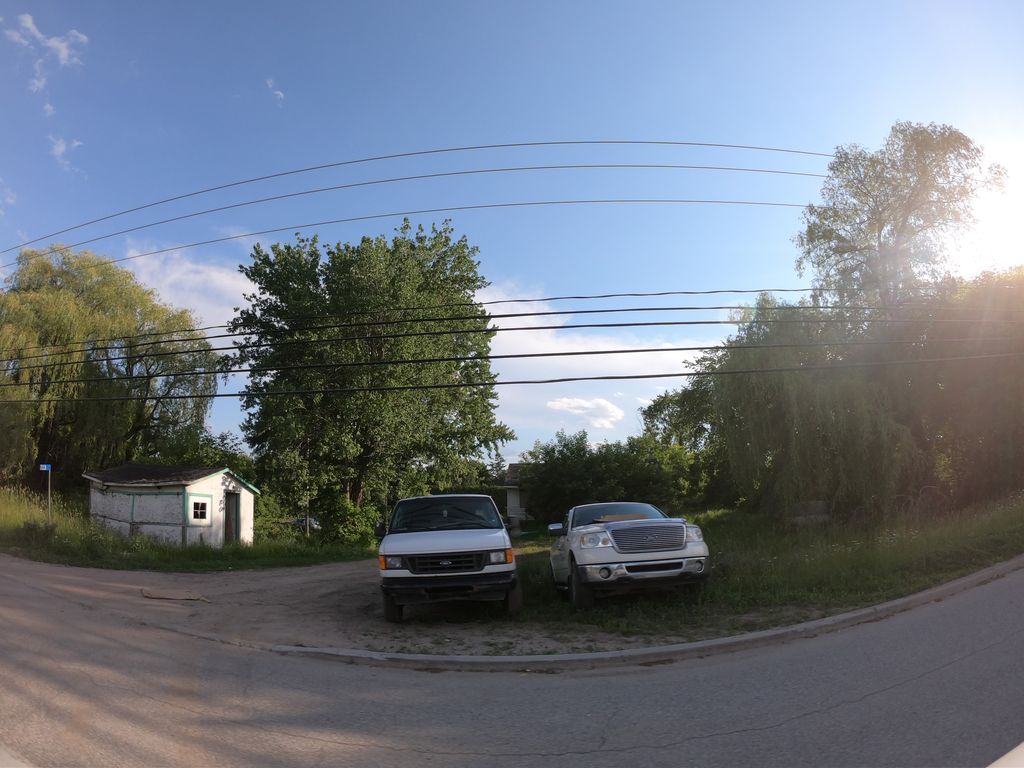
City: ottawa-gatineau